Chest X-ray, AP view. Patient: 24 years old, sex F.
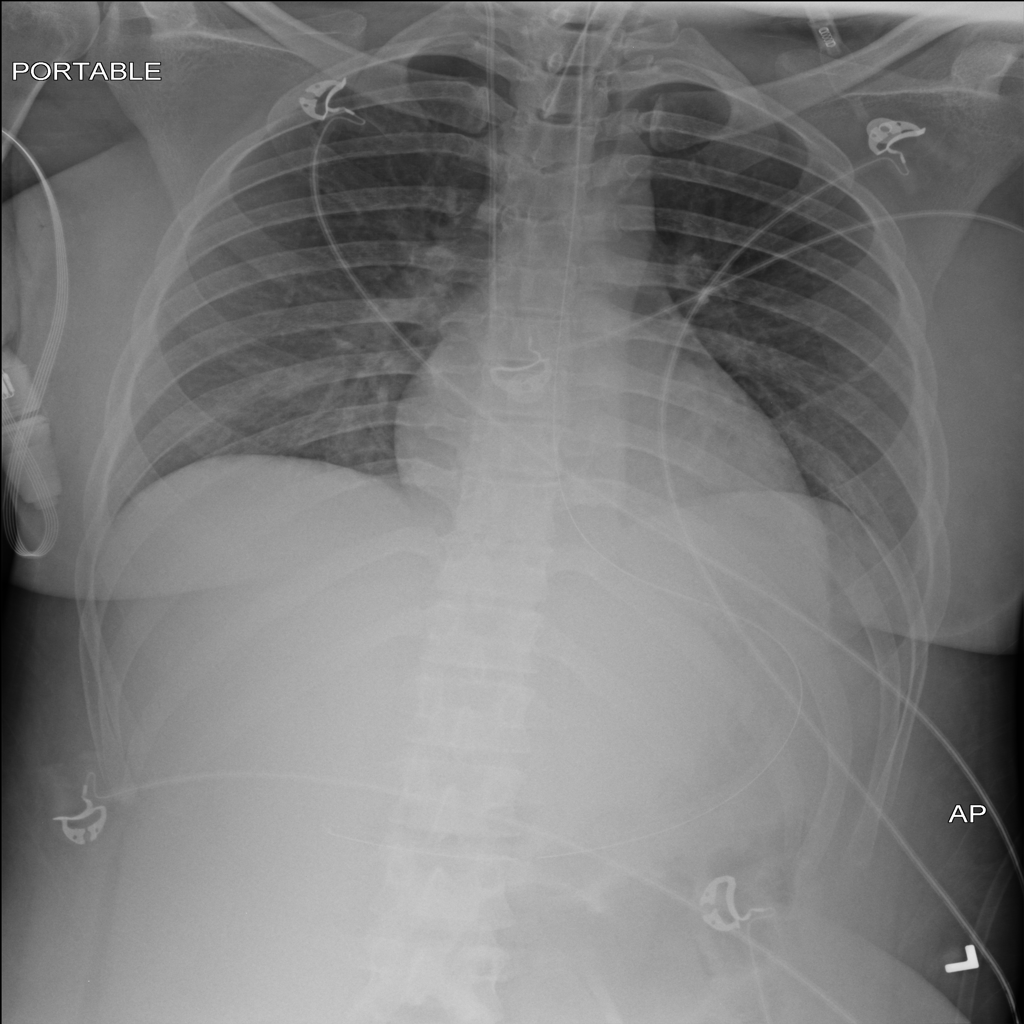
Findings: Effusion, Infiltration